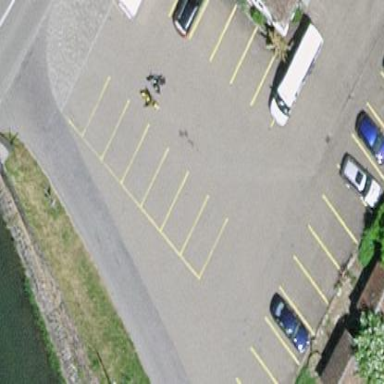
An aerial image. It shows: Parking area with asphalt surface.